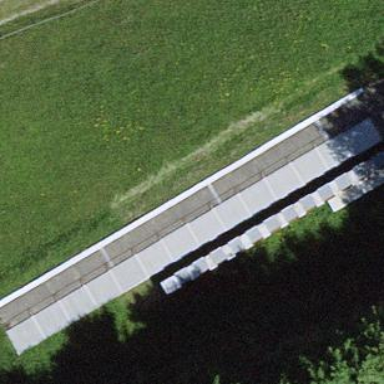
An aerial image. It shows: Retaining wall.